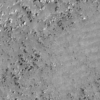
Label: not_dusty